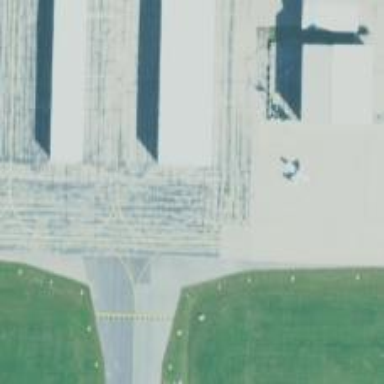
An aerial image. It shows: View of taxiway at the airport.